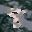
Label: 8